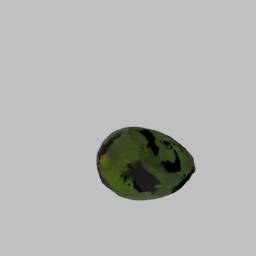
Label: nature